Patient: sex M, age 59
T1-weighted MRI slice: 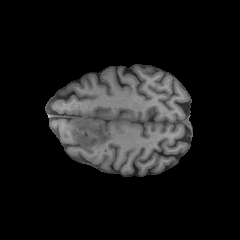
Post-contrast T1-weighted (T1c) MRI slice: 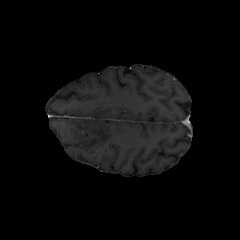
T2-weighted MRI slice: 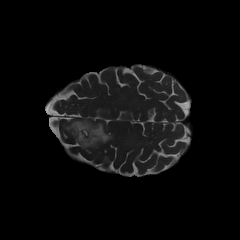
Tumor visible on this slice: yes
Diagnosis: Oligodendroglioma, IDH-mutant, 1p/19q-codeleted
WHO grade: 3